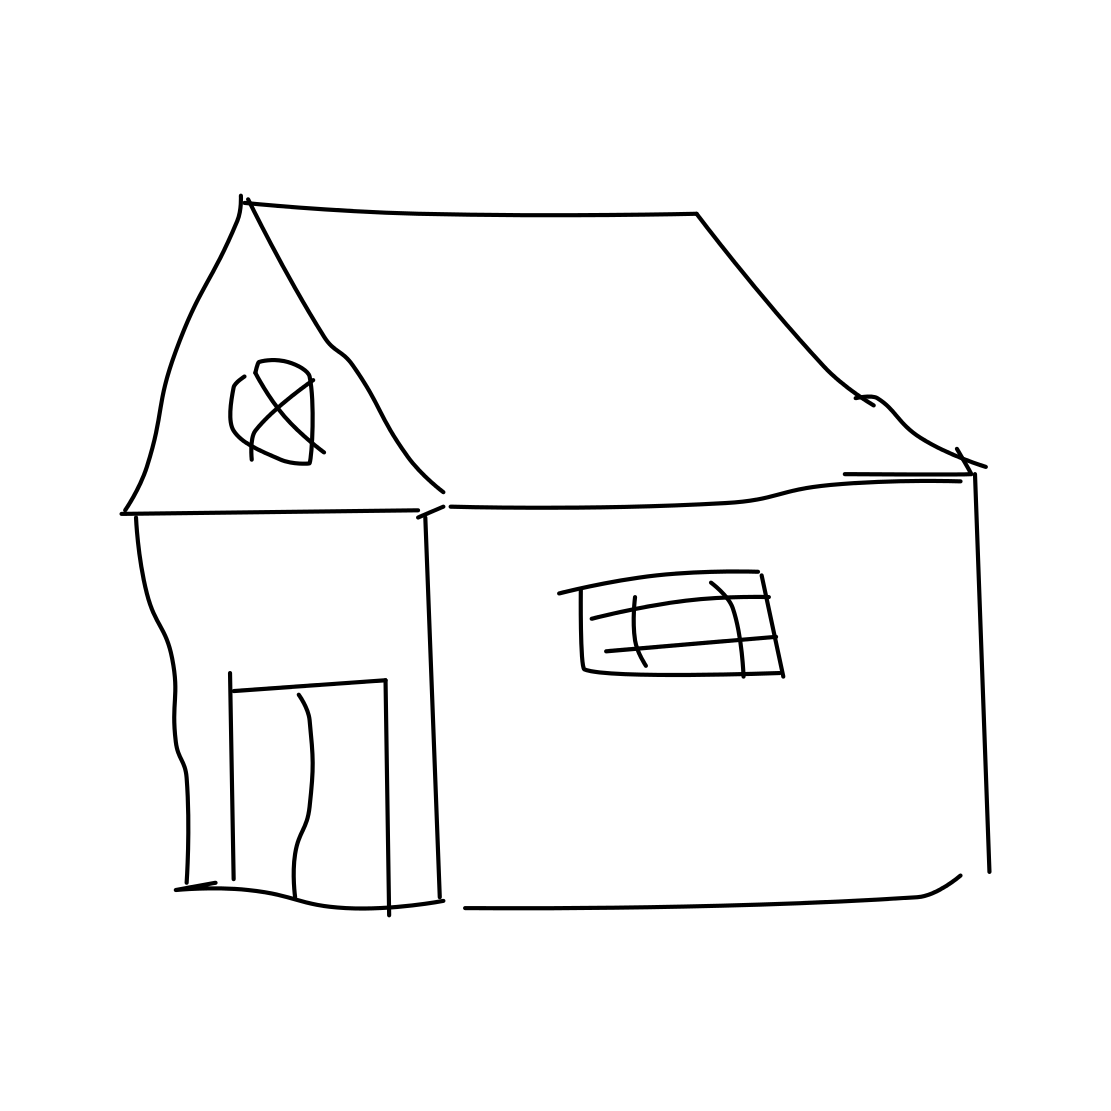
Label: house